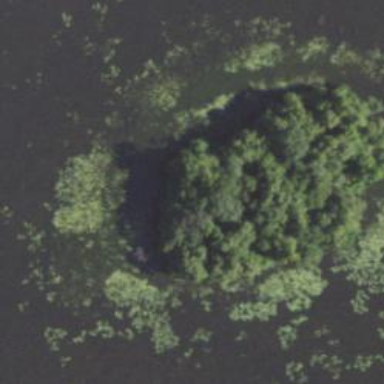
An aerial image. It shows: Image showing island.